Aerial crown-view tile of a tropical tree (Barro Colorado Island, Panama), acquired 20241112:
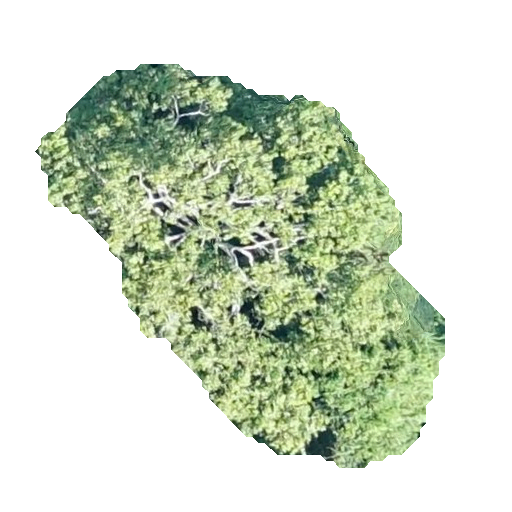
Species: Aiouea montana
GBIF accepted scientific name: Aiouea montana
Crown area: 157.152 m²